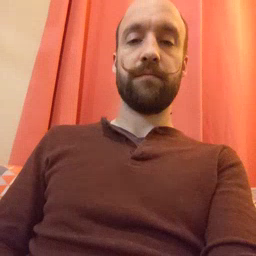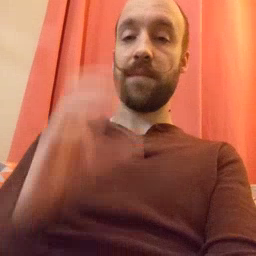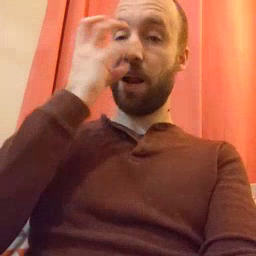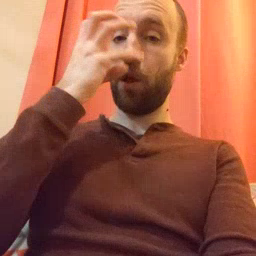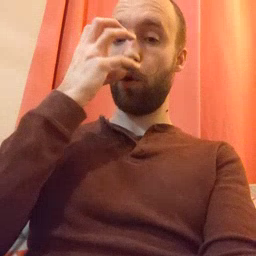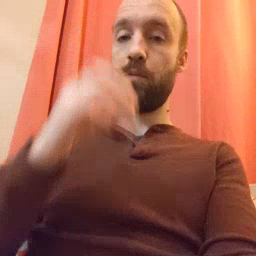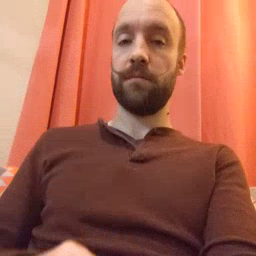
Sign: clown